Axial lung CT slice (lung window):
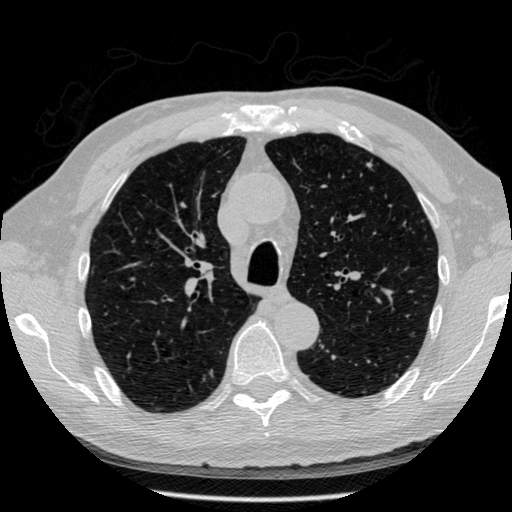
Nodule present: yes
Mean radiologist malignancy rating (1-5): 2